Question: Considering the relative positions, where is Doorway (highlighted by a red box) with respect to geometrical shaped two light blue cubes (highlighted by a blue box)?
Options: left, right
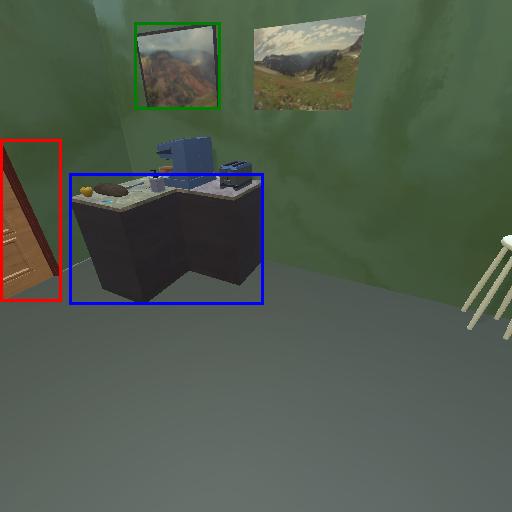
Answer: left